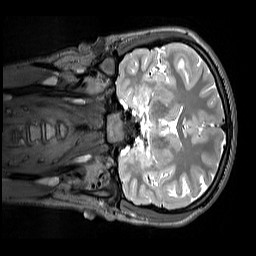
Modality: T2w
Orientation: coronal
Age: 12
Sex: female
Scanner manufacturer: siemens
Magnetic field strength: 3 T
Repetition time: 3.2 s
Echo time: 0.408 s